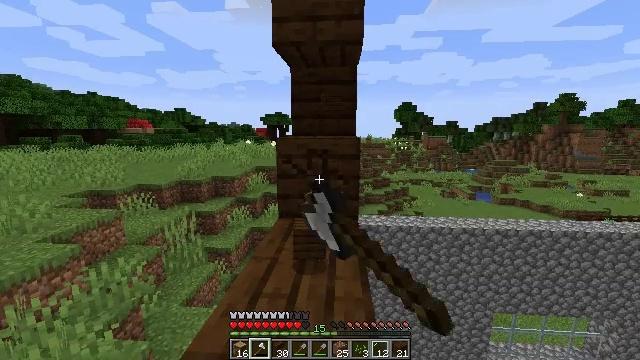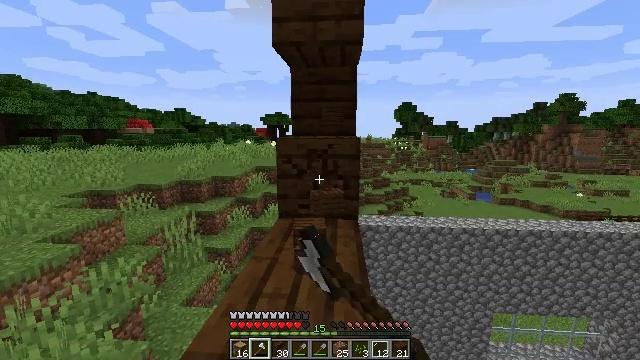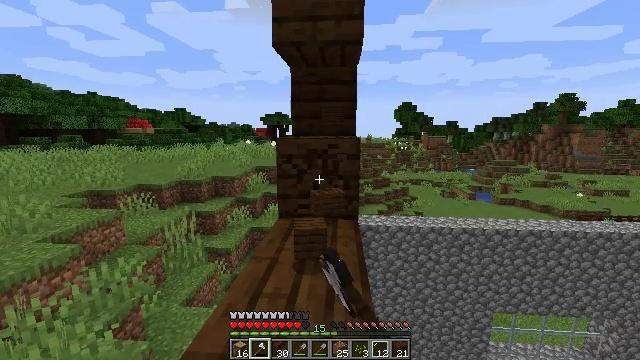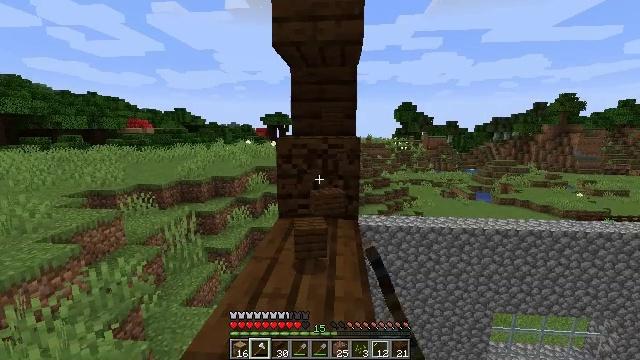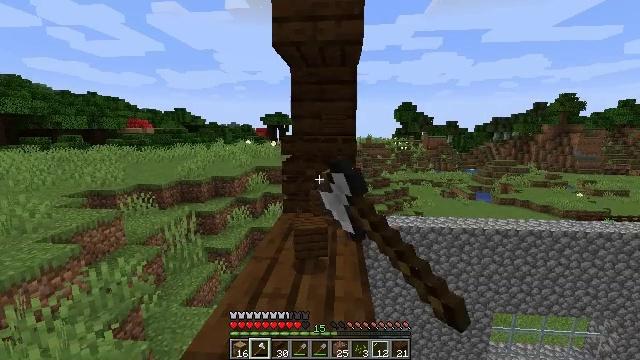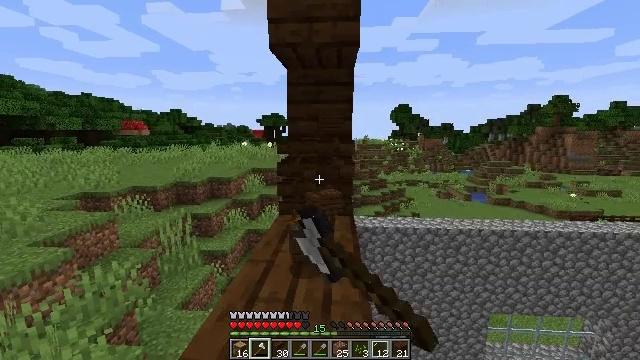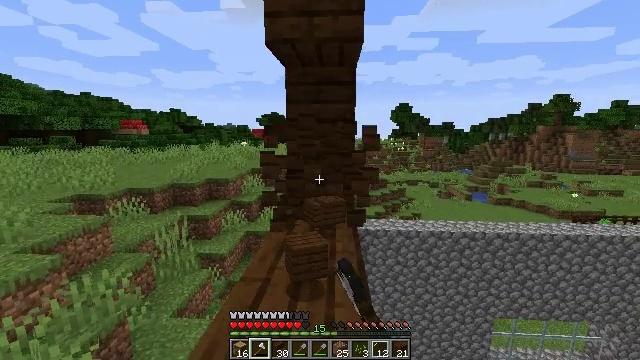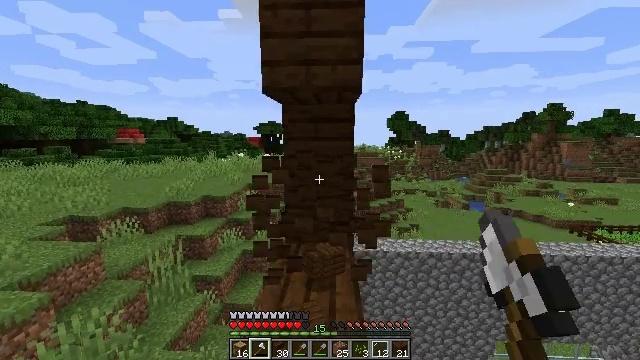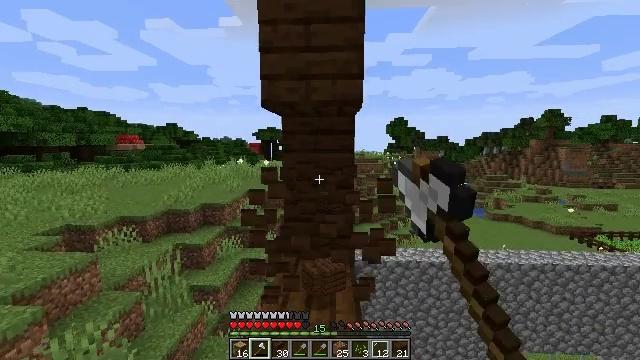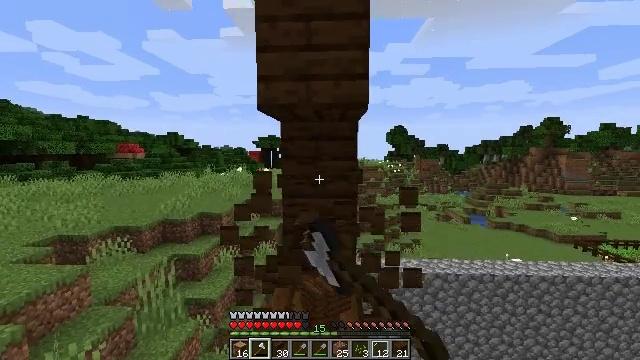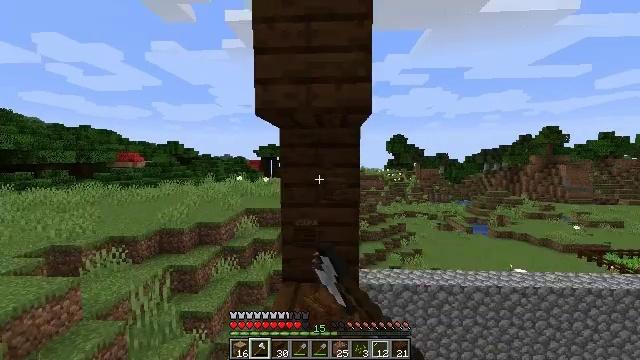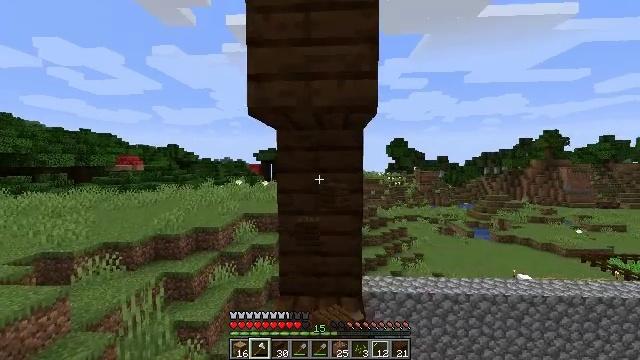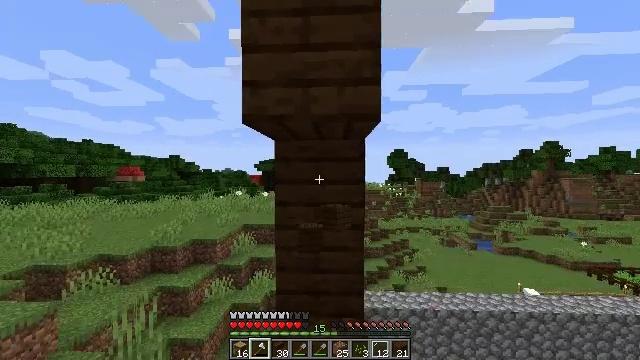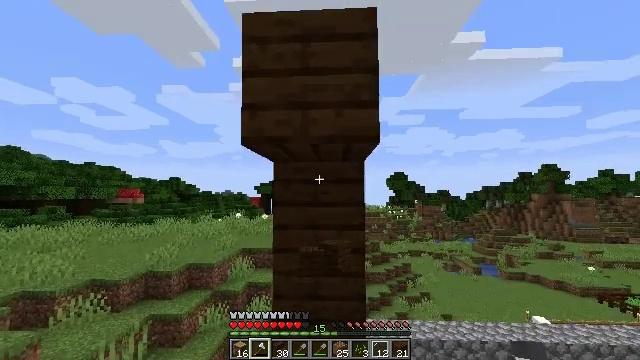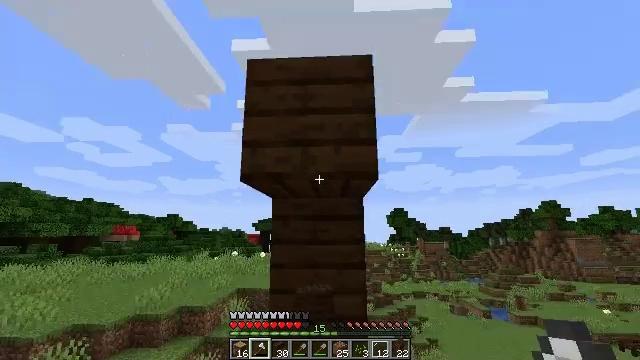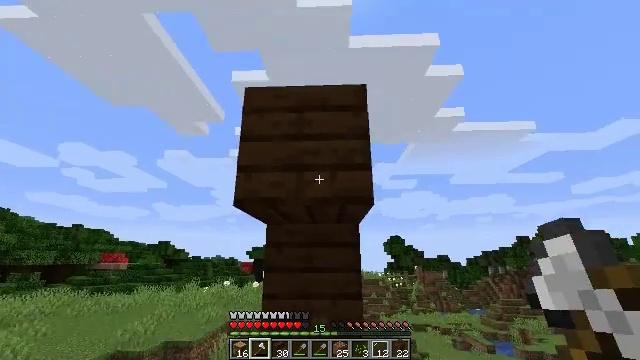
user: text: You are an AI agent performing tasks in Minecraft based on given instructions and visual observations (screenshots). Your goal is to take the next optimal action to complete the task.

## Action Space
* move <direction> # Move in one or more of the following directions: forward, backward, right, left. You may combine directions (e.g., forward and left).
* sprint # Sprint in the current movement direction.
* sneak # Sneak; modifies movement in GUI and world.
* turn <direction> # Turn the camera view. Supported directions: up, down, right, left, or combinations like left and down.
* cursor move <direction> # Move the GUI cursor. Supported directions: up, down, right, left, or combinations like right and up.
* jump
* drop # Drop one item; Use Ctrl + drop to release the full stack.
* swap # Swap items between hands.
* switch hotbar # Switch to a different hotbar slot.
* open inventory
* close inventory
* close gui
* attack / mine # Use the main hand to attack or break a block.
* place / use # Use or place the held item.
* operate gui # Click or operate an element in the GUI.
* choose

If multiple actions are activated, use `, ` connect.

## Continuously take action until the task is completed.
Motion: motion action
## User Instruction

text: Collect dark oak planks from a structure.
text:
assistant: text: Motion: attack / mine
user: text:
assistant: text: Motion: attack / mine
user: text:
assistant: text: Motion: attack / mine
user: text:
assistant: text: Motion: attack / mine
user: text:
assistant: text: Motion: move forward, attack / mine
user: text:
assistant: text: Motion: move forward, attack / mine
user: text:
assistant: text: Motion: move forward, turn up, attack / mine
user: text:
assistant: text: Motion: move forward, turn up, attack / mine
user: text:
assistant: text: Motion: move forward, turn up, attack / mine
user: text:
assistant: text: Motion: move forward, turn up
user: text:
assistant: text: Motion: no_op
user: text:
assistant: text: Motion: turn up
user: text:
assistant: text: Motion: turn up
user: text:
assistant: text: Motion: turn up
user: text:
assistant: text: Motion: turn up
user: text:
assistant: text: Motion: turn up, attack / mine
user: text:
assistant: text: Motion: turn up, attack / mine
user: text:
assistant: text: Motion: attack / mine
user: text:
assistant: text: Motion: attack / mine
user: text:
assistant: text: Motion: attack / mine
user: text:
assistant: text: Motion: attack / mine
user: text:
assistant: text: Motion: attack / mine
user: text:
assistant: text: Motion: attack / mine
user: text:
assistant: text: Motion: attack / mine
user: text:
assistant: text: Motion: attack / mine
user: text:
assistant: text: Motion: turn down, attack / mine
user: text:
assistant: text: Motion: turn down, attack / mine
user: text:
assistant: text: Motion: turn down, attack / mine
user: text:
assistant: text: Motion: attack / mine
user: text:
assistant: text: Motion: turn down, attack / mine